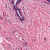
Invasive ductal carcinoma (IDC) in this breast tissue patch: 0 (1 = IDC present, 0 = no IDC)